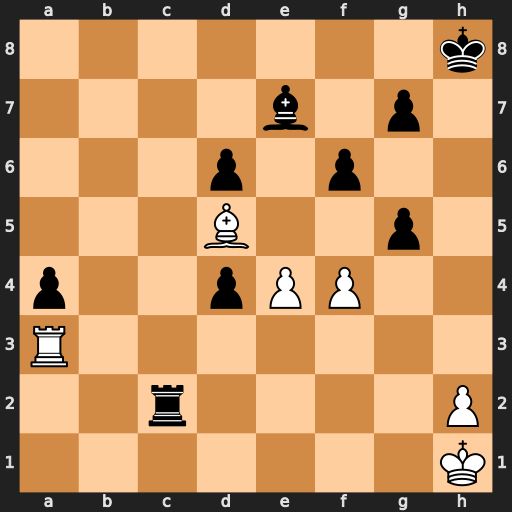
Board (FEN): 7k/4b1p1/3p1p2/3B2p1/p2pPP2/R7/2r4P/7K
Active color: w
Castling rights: -
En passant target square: -
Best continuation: Rh3#